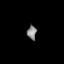
Tissue: skin
Cell type: Epithelial cells
Senescence score: 0.2835
Nuclear area (px): 129
Mean DAPI intensity: 131.364